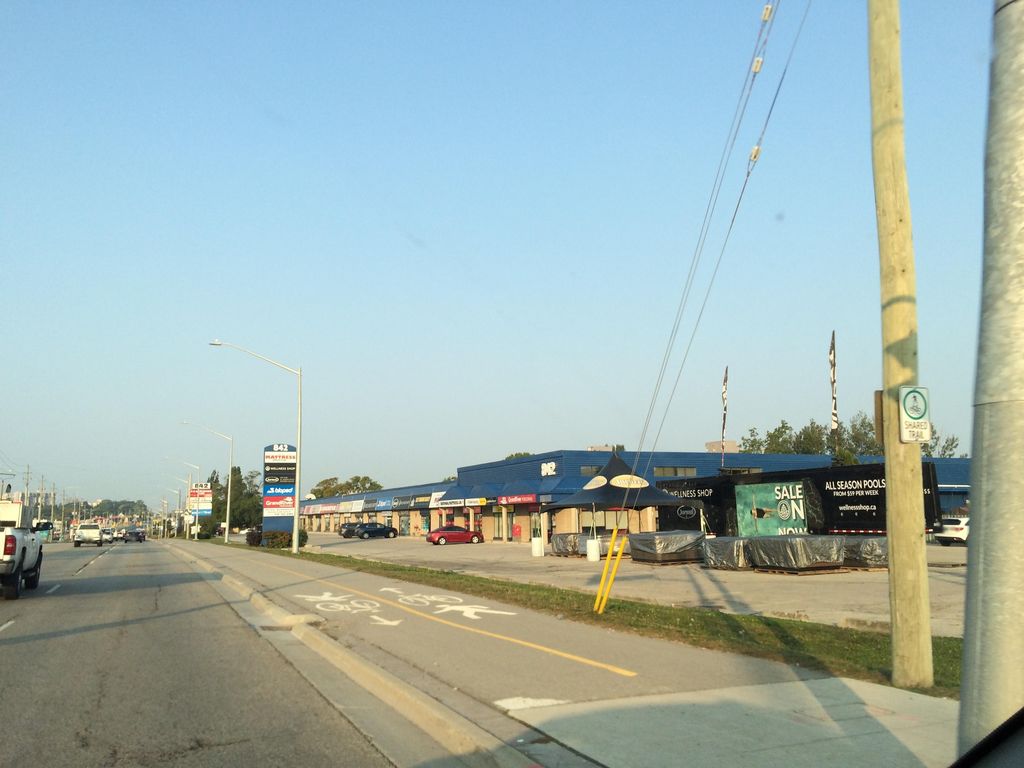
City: kitchener-waterloo